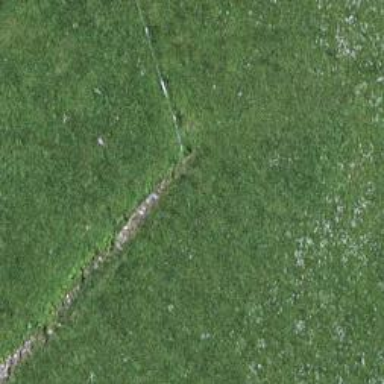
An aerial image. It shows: Dry stone wall barrier.